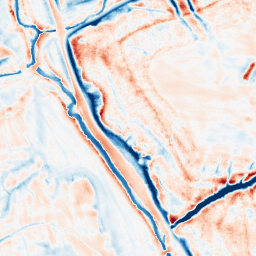
Category: edge_preserving
Decomposition family: bilateral
Decomposition parameters: d: 21
sigma_color: 75
sigma_space: 150
Upsampling method: bicubic_3x
Upsampling parameters: scale: 3
Upsampling scale: 3